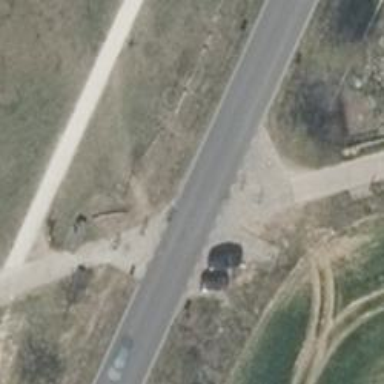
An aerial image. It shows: Asphalt road classified as tertiary.